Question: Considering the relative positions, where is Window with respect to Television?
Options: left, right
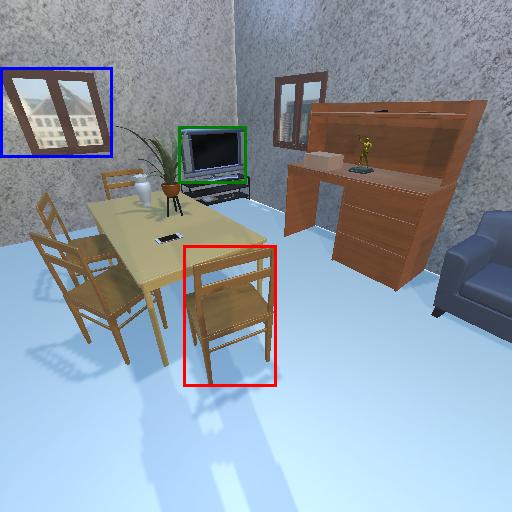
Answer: left